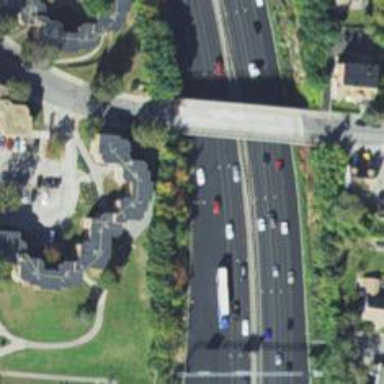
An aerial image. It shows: Asphalt motorway link.